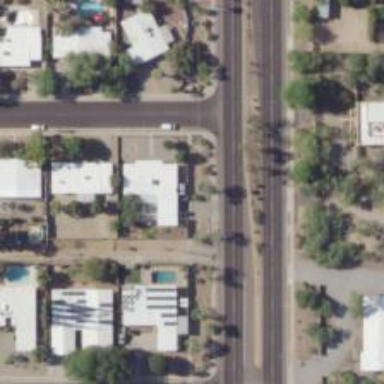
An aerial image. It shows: Alley classified as service road.